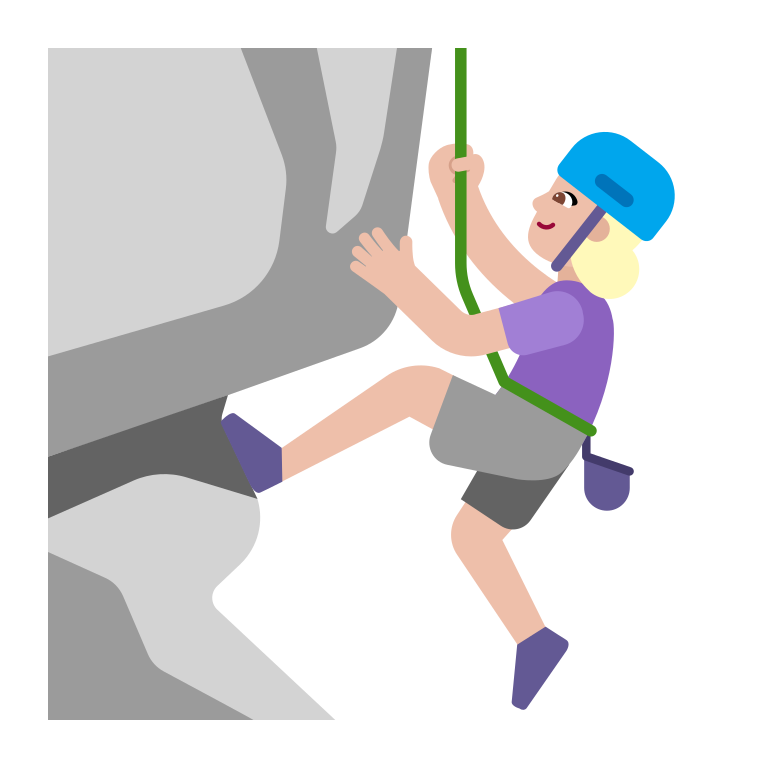
woman climbing flat  light